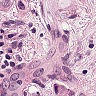
Metastatic tissue present: yes